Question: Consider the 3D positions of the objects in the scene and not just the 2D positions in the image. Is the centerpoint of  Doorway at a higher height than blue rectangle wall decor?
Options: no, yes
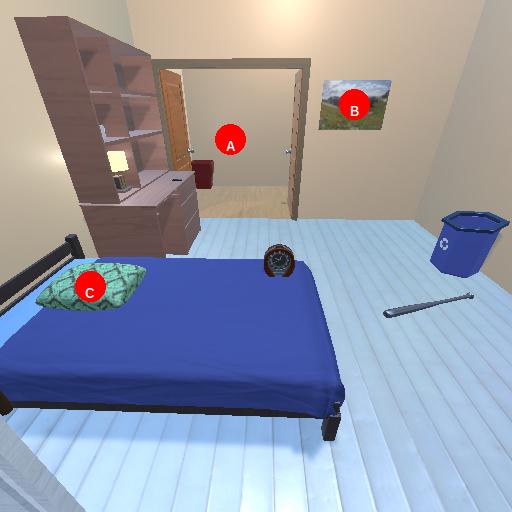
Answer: no